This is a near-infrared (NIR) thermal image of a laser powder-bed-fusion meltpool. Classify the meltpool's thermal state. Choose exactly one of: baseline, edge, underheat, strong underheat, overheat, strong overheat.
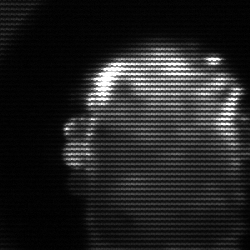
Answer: baseline